Breast ultrasound image
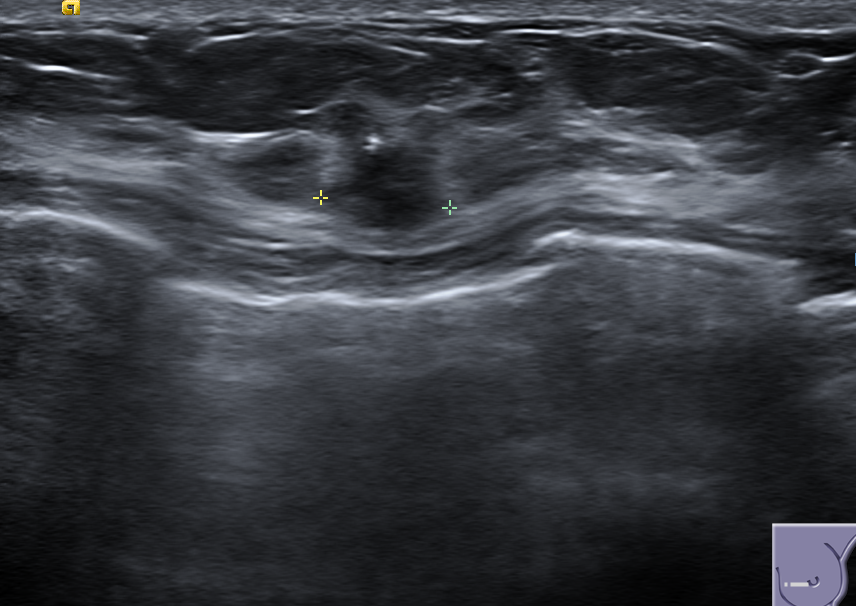
Diagnosis: malignant